Chest X-ray. View position: PA
Patient age: 35
Patient sex: F
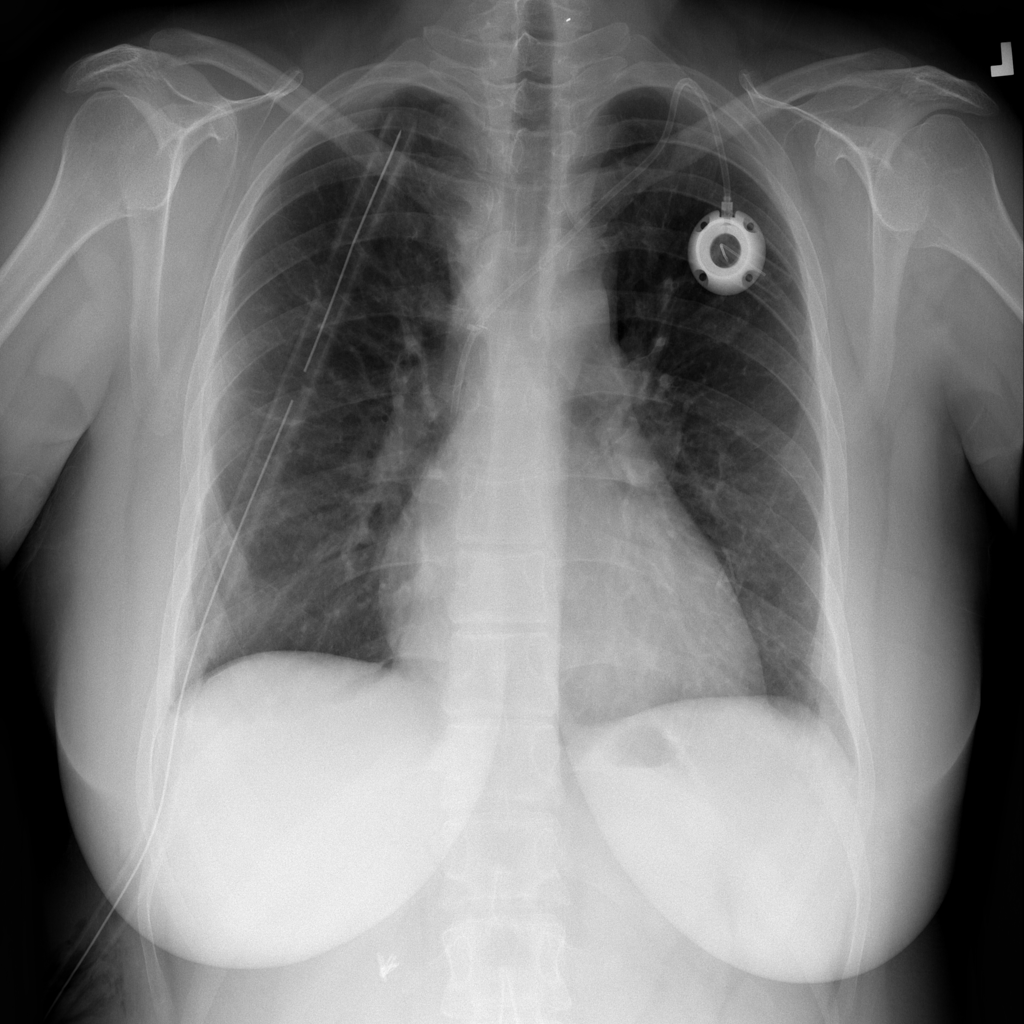
Finding: Pneumothorax